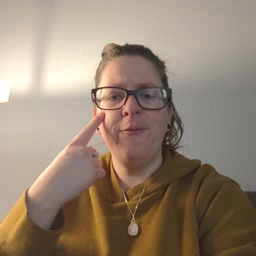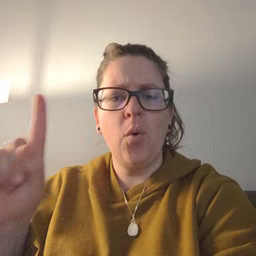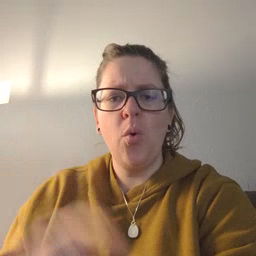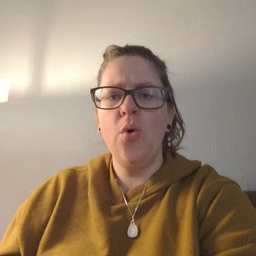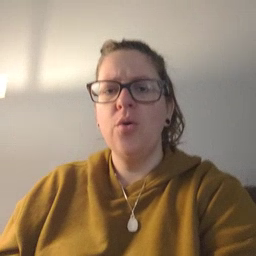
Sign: for